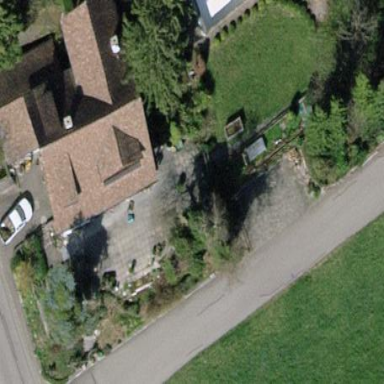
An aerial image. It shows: Simple and straightforward house.